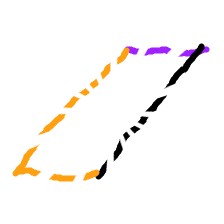
Shape: parallelogram